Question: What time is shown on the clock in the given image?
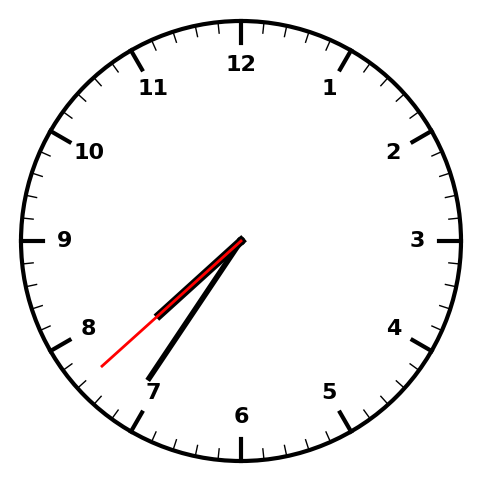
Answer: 07:35:38